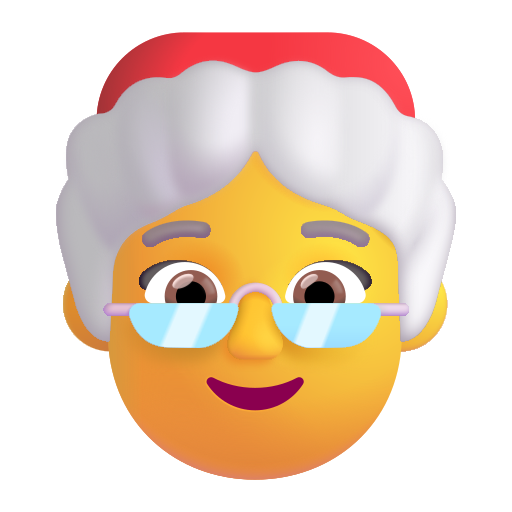
mrs claus color default